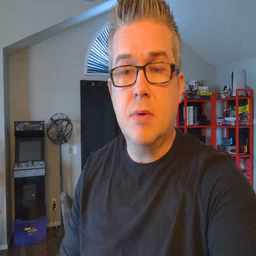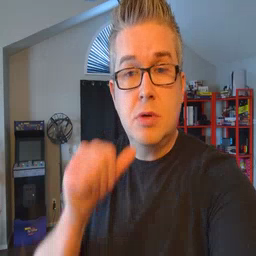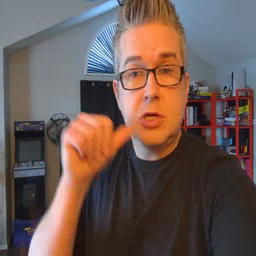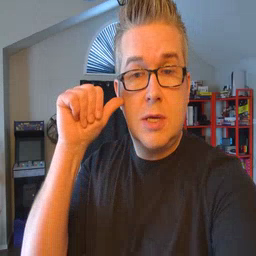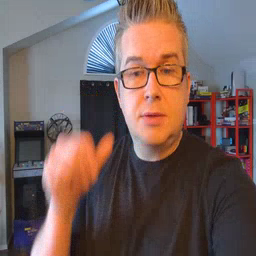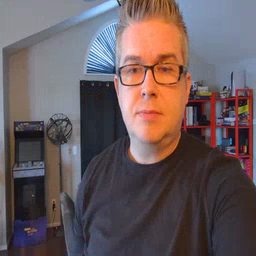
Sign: yesterday